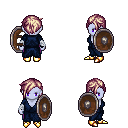
a pixel art fantasy rpg character, female body template, dark elf, purple skin, blue robe, magenta pants, white blonde pixie cut hairstyle, white cloth bandages, gold boots, shield, four views (front, back, left, right), 2x2 character sprite sheet, small pixel art, hard edges, no anti-aliasing